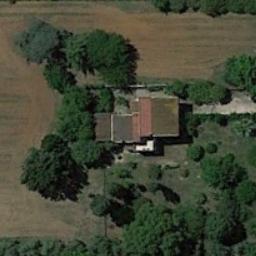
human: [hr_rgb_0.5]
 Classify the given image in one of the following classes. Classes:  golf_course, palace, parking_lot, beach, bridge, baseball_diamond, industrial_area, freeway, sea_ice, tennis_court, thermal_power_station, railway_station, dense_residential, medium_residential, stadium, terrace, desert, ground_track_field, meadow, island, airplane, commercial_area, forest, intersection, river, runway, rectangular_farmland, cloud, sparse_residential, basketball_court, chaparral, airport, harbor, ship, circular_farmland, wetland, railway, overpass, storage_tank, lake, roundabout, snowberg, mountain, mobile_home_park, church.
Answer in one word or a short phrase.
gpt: sparse_residential